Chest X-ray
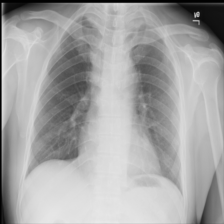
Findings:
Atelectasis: negative
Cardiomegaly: negative
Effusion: negative
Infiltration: negative
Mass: negative
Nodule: negative
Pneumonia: negative
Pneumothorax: negative
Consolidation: negative
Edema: negative
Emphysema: negative
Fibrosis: negative
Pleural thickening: positive
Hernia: negative